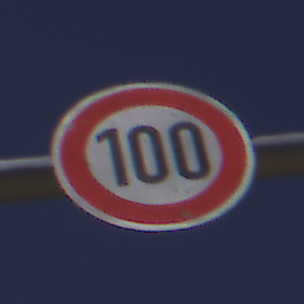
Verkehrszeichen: Geschwindigkeit100
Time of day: Midday
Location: Outdoor (Nature)
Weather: Clear
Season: NotSpecified
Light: Natural